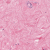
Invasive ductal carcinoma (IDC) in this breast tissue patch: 0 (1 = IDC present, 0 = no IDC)